Field crop: maize
Growth stage: 2
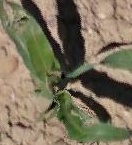
Species: maize